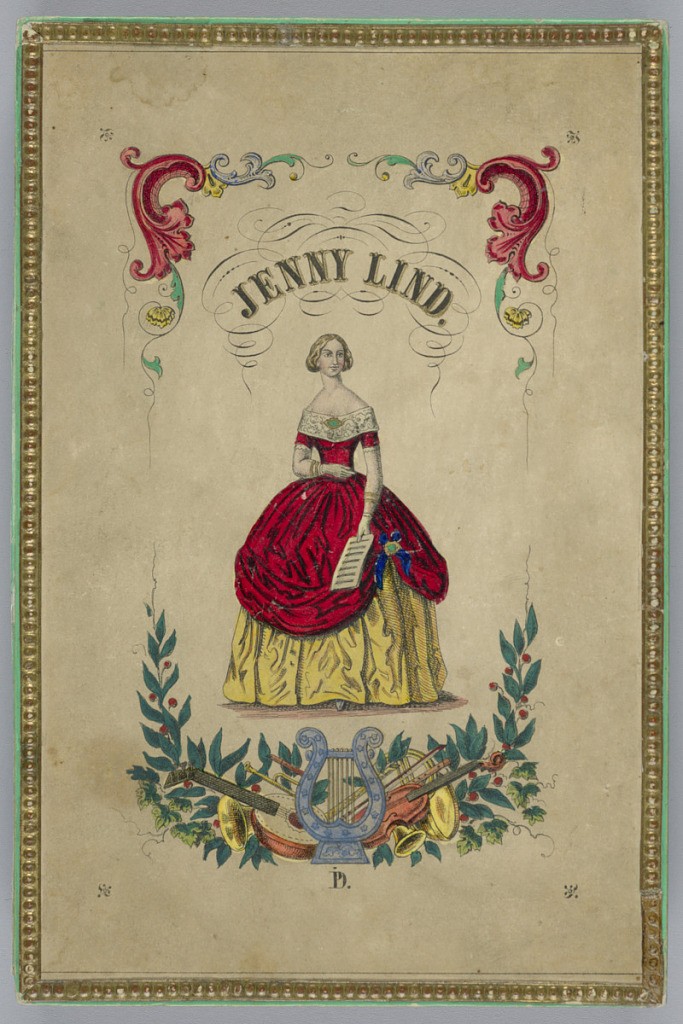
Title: Jenny Lind Paper Doll Set
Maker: Jenny Lind, Swedish, 1820–1887
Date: ca. 1850
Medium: Cardboard, engraved, colored by hand, mounted paper
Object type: Box cover
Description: Cover for box that contains the Jenny Lind paper doll with costumes.  The cover has a full-length portrait of the singer.  The inside cover identifies the ten costumes (in German and English, and showing a three-quarter portrait of Jenny Lind).